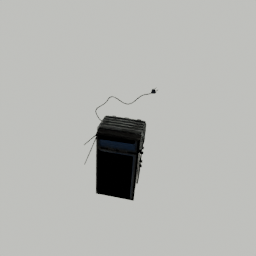
Label: electronics